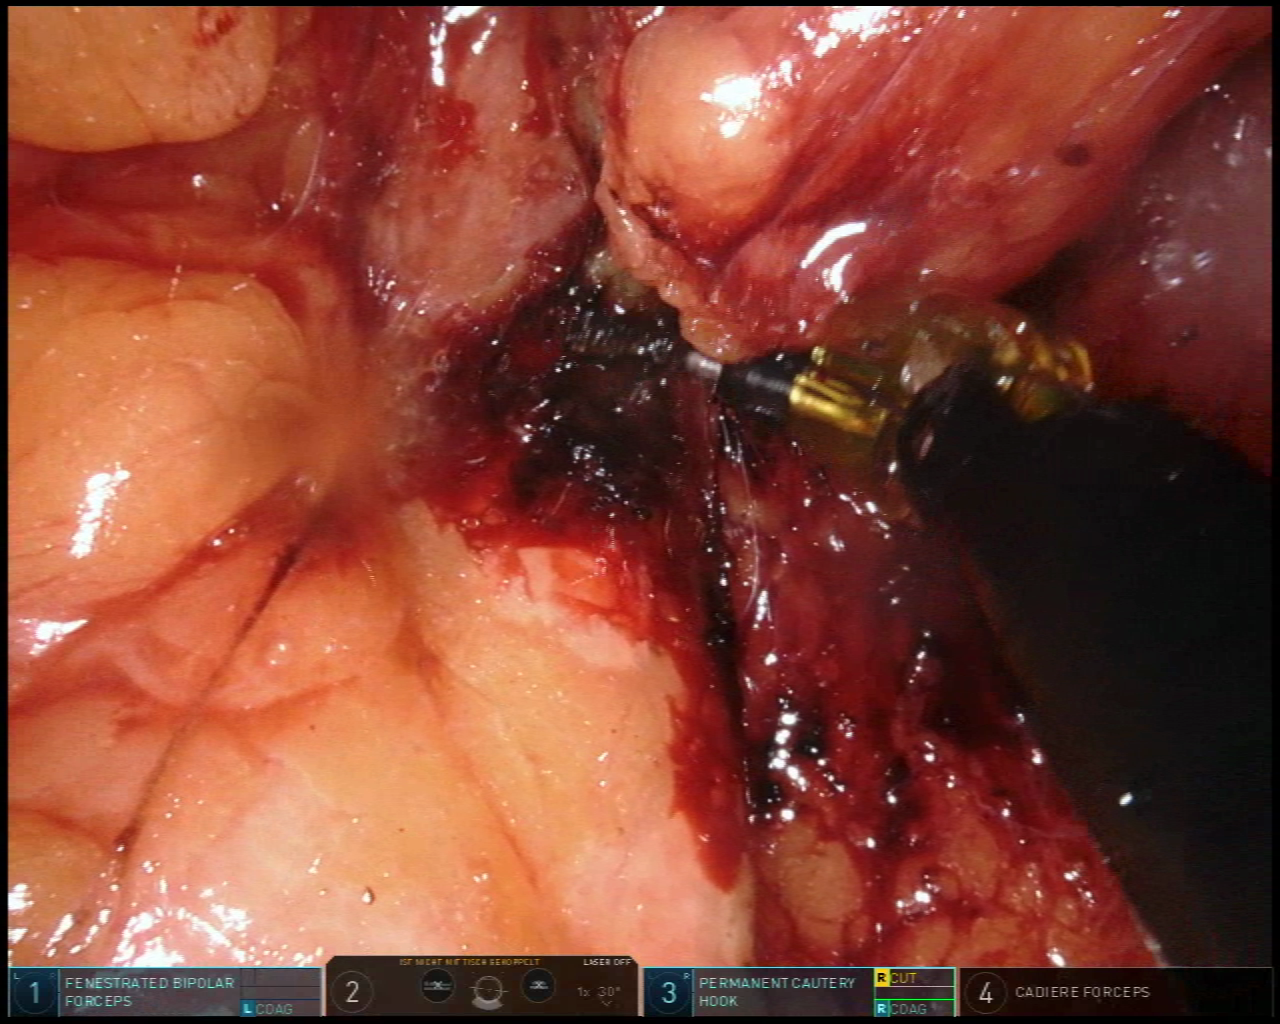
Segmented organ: pancreas
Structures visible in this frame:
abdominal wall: no
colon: no
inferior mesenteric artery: no
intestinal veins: no
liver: no
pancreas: yes
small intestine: no
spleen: no
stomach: no
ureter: no
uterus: no
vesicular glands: no